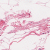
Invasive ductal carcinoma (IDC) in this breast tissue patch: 0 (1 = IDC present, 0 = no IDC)